Question: I have getting error on return IQuerable object from view to controller in MVC Application

'''
public partial class Course_Services
{
#region Process All Courses Application's URL
public IQueryable<CourseInstanceModel> ProcessAllCoursesApplicationURL(CourseApplicationsURLFeed_Model _obj)
{
IQueryable<CourseInstanceModel> ListOfCoursesInstances;
//get all the courses which have Application URL is Null..
using(var _uof = new Courses_UnitOfWork())
{
ListOfCoursesInstances = _uof.CourseInstances_Repository.GetAll();
var _listOfCoursesWithoutURL = from b in ListOfCoursesInstances
where b.ApplicationURL == null
select ListOfCoursesInstances;
return _listOfCoursesWithoutURL;
}
}
#endregion
}
'''
I am struggling to understand where I am doing mistake. Many thanks in advance
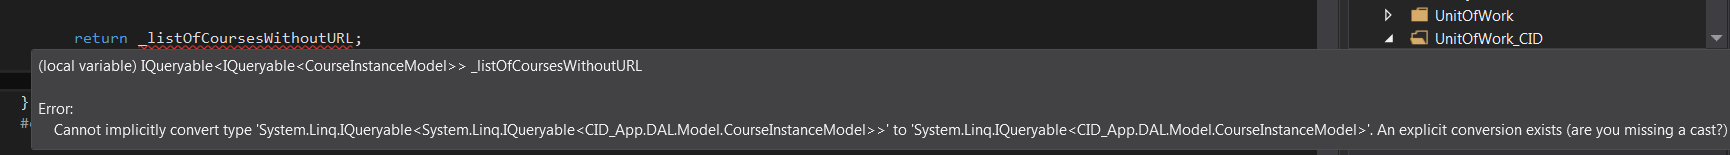
Answer: You're selecting the wrong thing. You should be selecting the 'b' variable that you've created there.
'''
var _listOfCoursesWithoutURL = from b in ListOfCoursesInstances
where b.ApplicationURL == null
select b;
'''
The way you have it now you're having it select the 'ListOfCoursesInstances' once for every single element in that List. Since 'ListOfCourseInstances' is itself an 'IQueryable<CourseInstanceModel>', that means that you are returning an 'IQueryable<IQueryable<CourseInstanceModel>>', which is invalid for the method that you have, which only returns 'IQueryable<CourseInstanceModel>'.
Alternatively, you could also do what @Steve wrote in the comments, namely:
'''
return ListOfCoursesInstances.Where(x => x.ApplicationURL == null);
'''
This uses LINQ's Extension Methods instead of the regular syntax to do the same thing. It's just a matter of personal preference at that point.